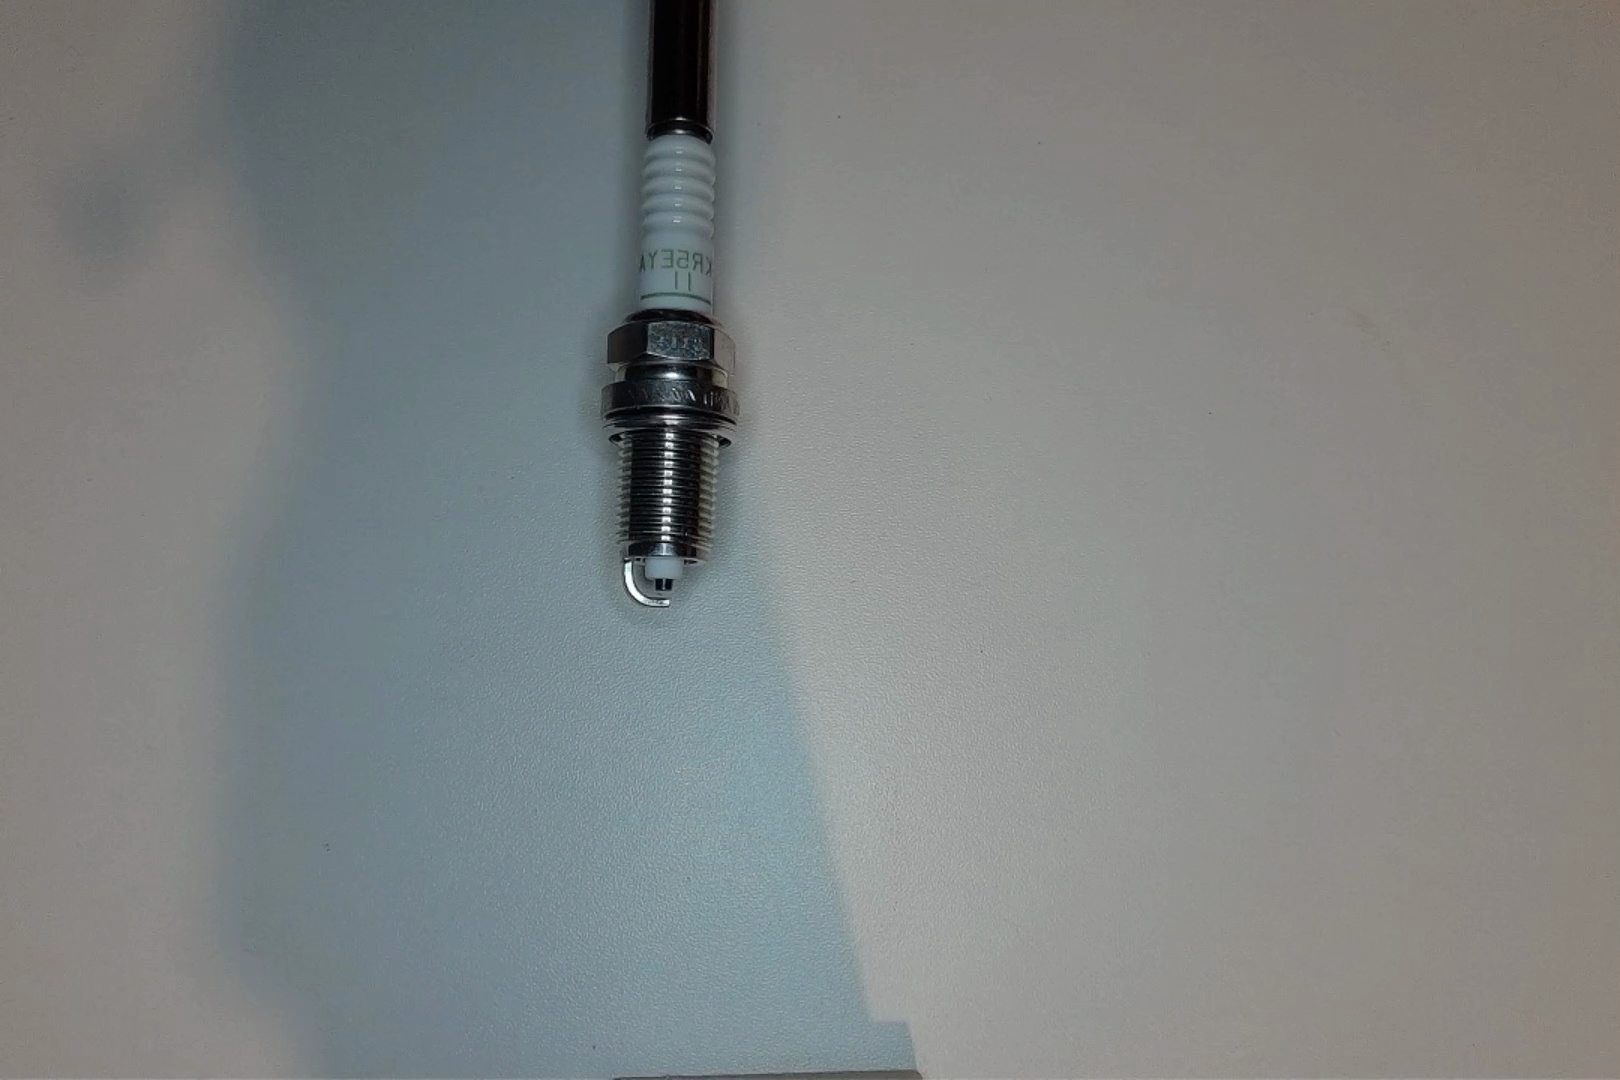
Label: normal